Field crop: maize
Growth stage: 1
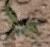
Species: atriplex